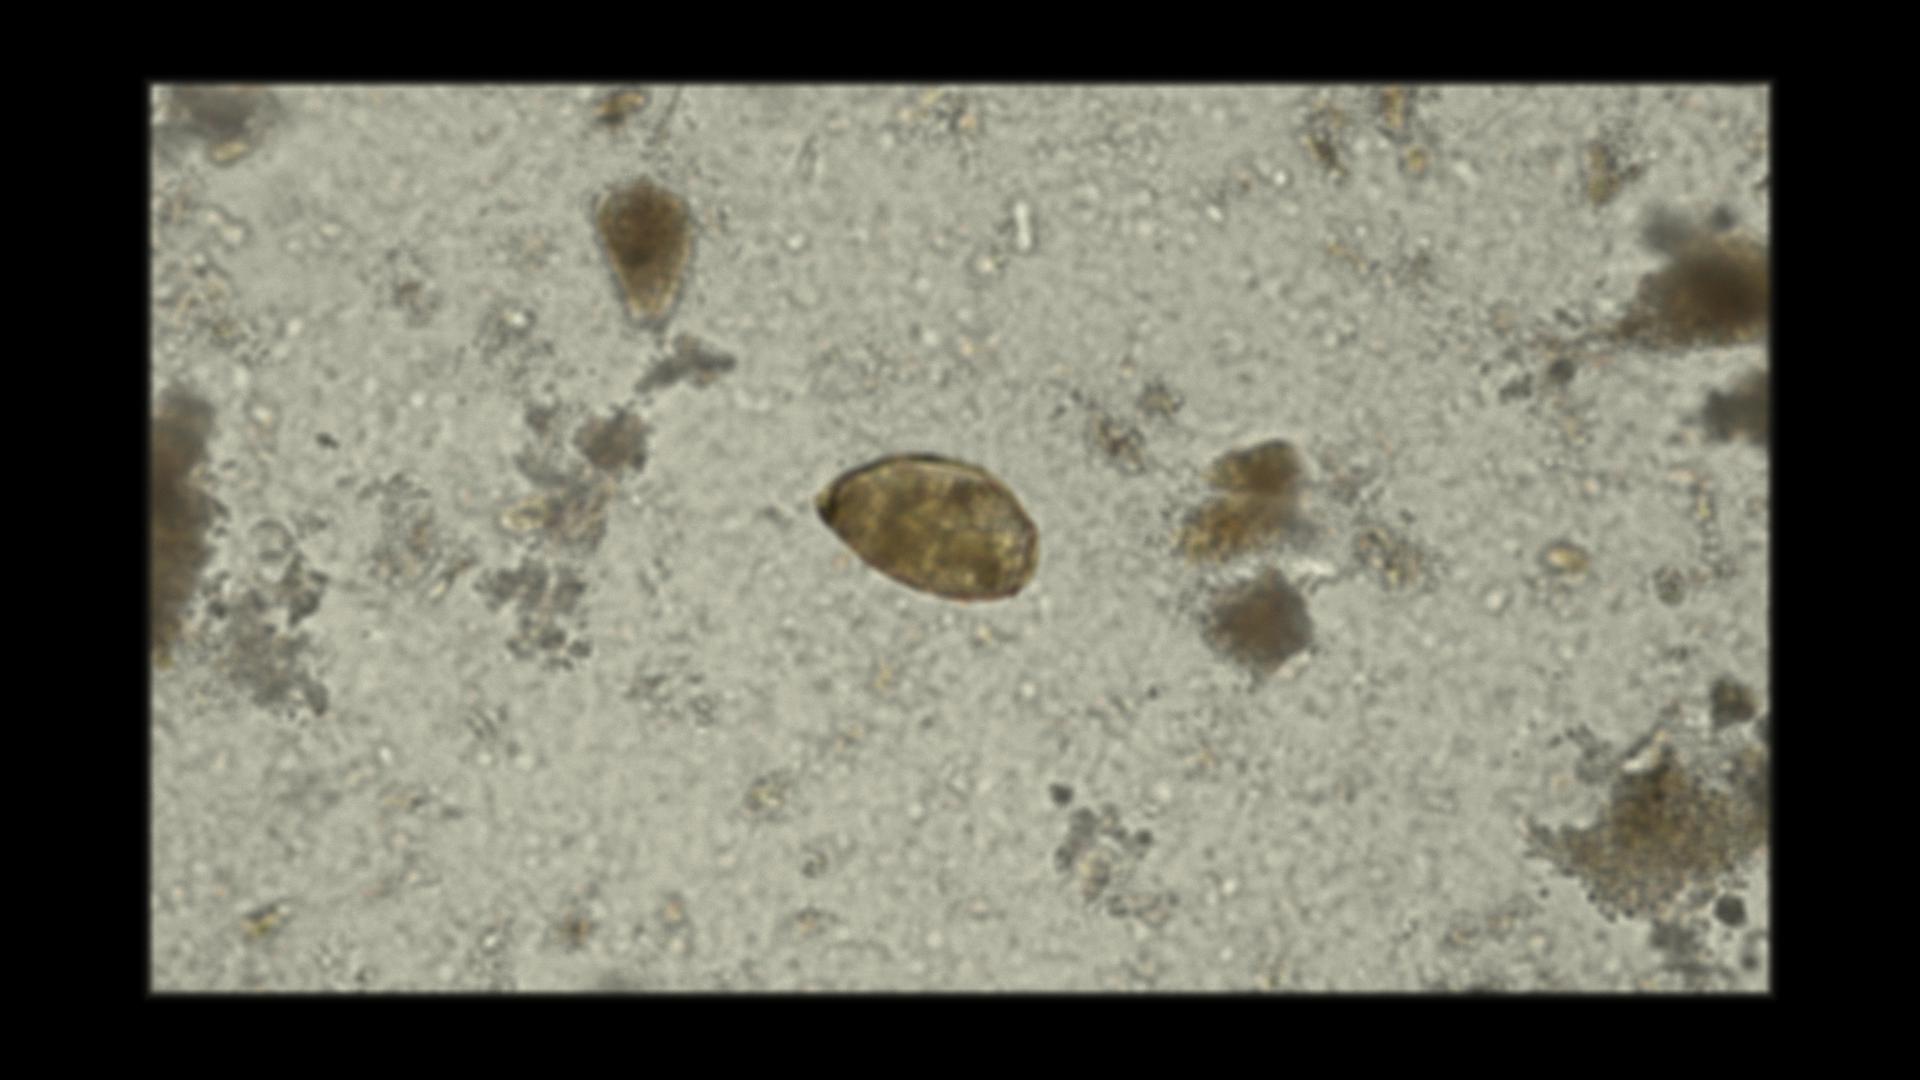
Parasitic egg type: Paragonimus spp